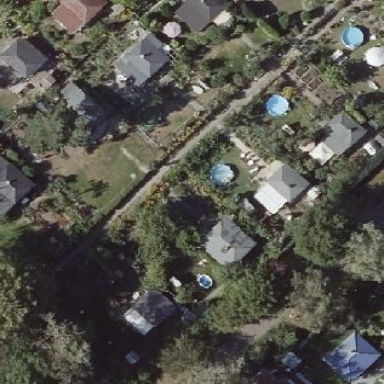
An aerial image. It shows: Plot in the allotments.